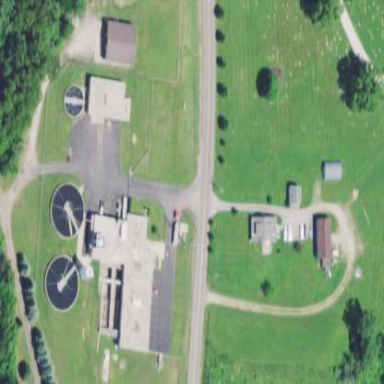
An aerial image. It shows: Man-made water works facility.